高一 · 算术
(2020$\cdot$南通模拟) 如图求 $1+4+7+\cdots+2020$ 的值的伪代码中, 正整数 $m$ 的最大值为 \$ \qquad \$

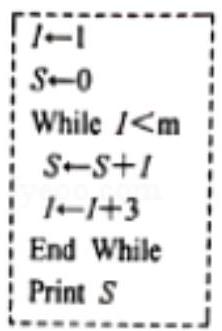
答案: 2023 .
解析: 解：由伪代码知, 这是当型循环结构的算法,

由于累加项的步长为 3 ,

循环变量 $I$ 的终值为 2020

故 $2020<m \leqslant 2023$,

由于 $m$ 是正整数, 所以最大值为 2023 .

故答案为: 2023 .